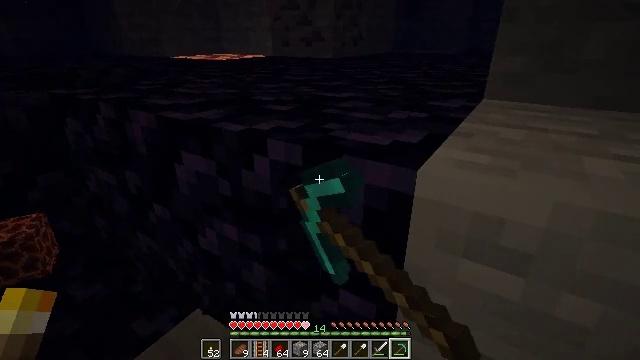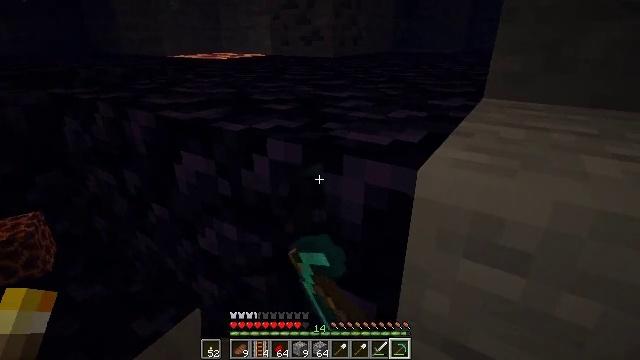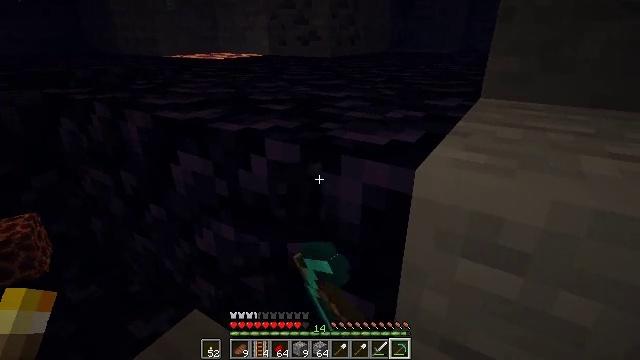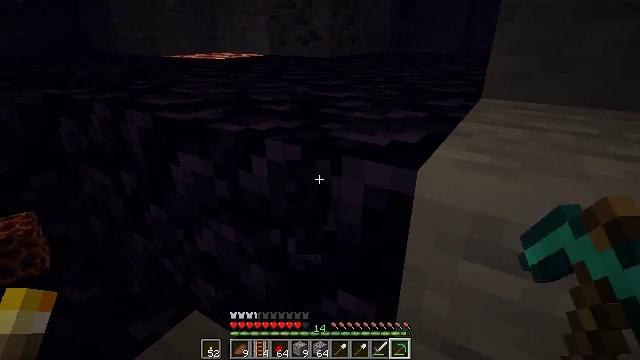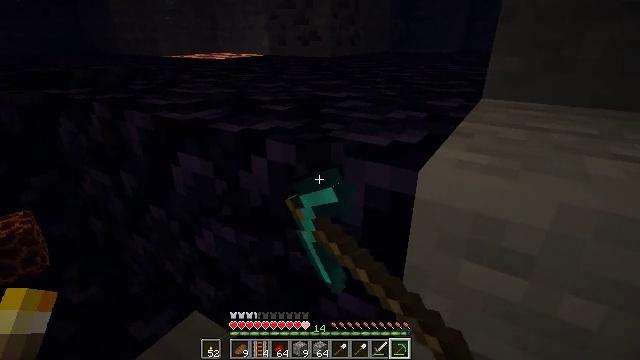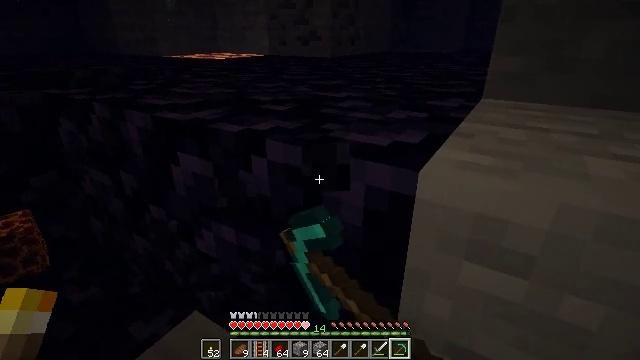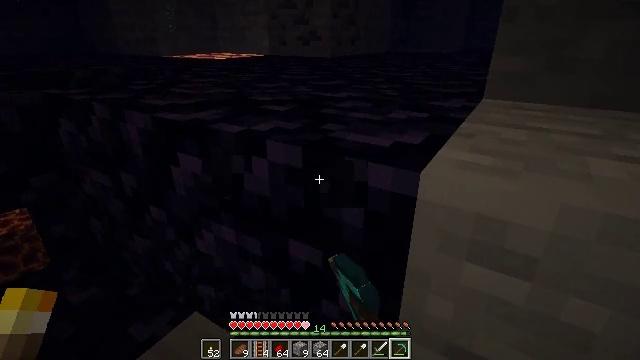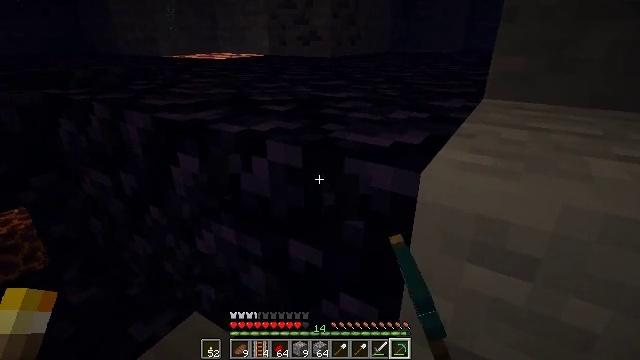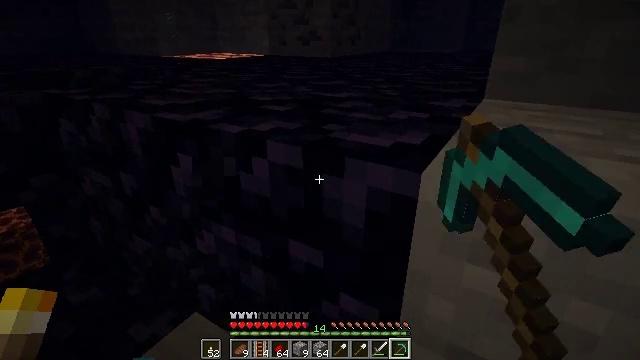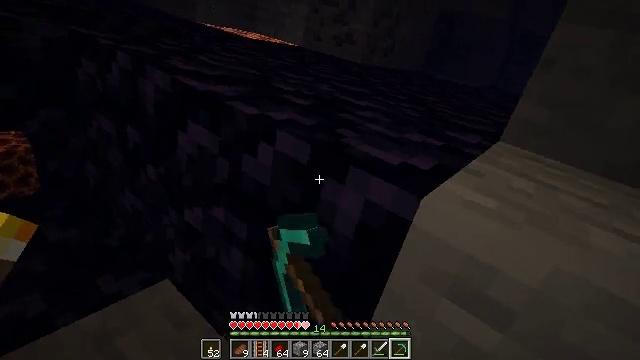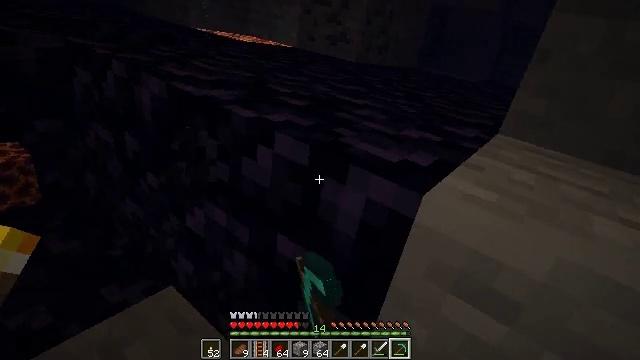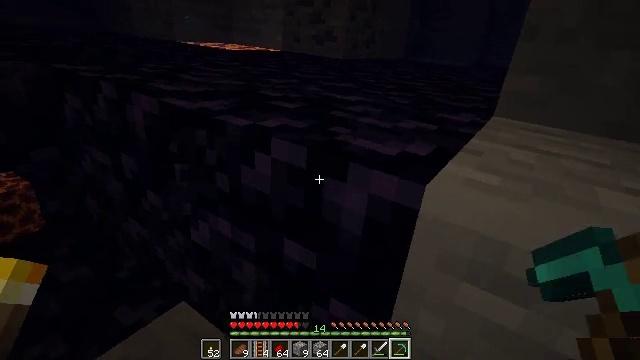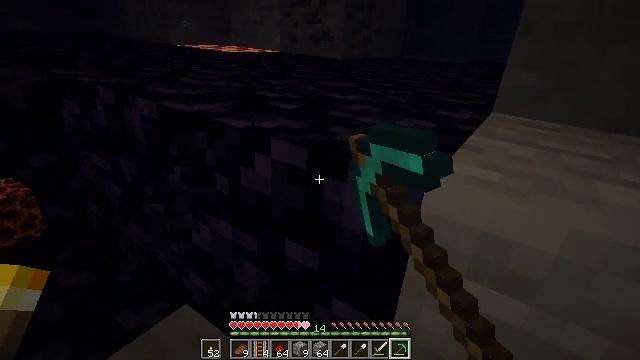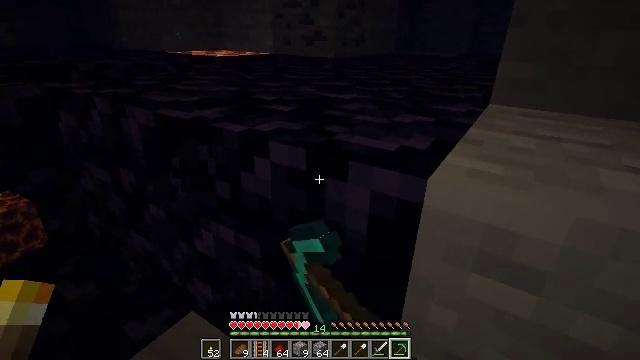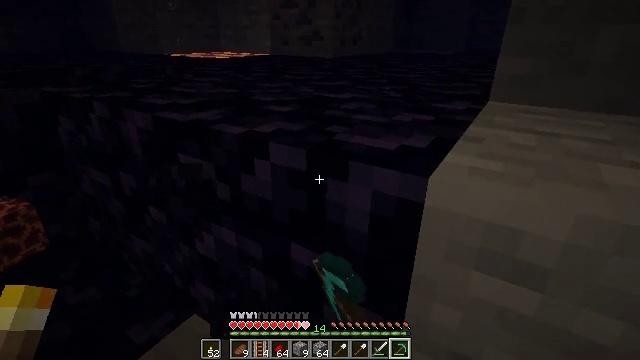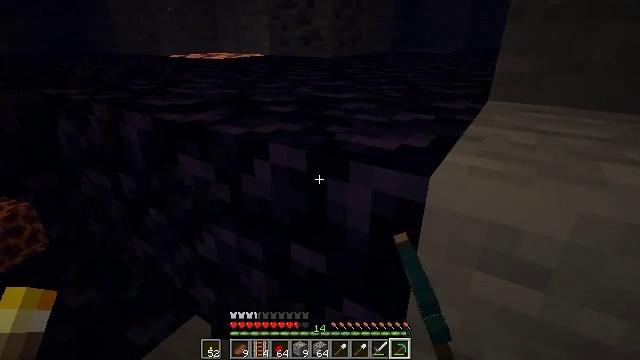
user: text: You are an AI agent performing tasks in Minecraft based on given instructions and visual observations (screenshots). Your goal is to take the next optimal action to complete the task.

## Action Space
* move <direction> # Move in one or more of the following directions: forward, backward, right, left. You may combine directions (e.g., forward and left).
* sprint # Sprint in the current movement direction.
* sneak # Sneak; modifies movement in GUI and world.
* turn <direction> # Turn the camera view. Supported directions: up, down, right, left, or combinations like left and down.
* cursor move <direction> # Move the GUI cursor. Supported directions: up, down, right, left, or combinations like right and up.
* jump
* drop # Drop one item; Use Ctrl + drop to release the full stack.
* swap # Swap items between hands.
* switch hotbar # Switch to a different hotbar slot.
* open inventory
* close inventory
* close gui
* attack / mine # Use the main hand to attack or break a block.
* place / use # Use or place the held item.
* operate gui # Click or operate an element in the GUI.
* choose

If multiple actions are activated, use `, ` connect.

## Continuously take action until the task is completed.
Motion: motion action
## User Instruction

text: Remove a spruce button from the inventory.
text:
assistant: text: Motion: move forward and move left, sneak, attack / mine
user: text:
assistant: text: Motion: move forward and move left, sneak, attack / mine
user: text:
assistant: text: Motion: move forward and move left, sneak, attack / mine
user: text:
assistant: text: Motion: move forward and move left, sneak, attack / mine
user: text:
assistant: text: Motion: move forward and move left, sneak, attack / mine
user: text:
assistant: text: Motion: move forward and move left, sneak, attack / mine
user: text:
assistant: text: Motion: move forward and move left, sneak, attack / mine
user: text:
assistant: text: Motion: move forward and move left, sneak, attack / mine
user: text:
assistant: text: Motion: move forward and move left, sneak, attack / mine
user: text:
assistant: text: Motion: move forward and move left, sneak, attack / mine
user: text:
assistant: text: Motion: move forward and move left, sneak, attack / mine
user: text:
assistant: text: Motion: move forward and move left, sneak, attack / mine
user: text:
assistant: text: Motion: move forward and move left, sneak, attack / mine
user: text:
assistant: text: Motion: move forward and move left, sneak, attack / mine
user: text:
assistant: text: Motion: move forward and move left, sneak, attack / mine
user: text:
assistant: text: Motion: move forward and move left, sneak, attack / mine
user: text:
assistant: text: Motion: move forward and move left, sneak, attack / mine
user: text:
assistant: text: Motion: move forward and move left, sneak, attack / mine
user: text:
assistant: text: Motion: move forward and move left, sneak, attack / mine
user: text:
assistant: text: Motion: move forward and move left, sneak, attack / mine
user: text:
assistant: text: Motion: move forward and move left, sneak, attack / mine
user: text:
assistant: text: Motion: move forward and move left, sneak, attack / mine
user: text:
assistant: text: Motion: move forward and move left, sneak, attack / mine
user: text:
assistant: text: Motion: move forward and move left, sneak, attack / mine
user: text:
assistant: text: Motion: move forward and move left, sneak, attack / mine
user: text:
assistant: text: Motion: move forward and move left, sneak, attack / mine
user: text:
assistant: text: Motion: move forward and move left, sneak, attack / mine
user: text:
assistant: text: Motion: move forward and move left, sneak, attack / mine
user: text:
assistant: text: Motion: move forward and move left, sneak, attack / mine
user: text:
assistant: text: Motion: move forward and move left, sneak, attack / mine